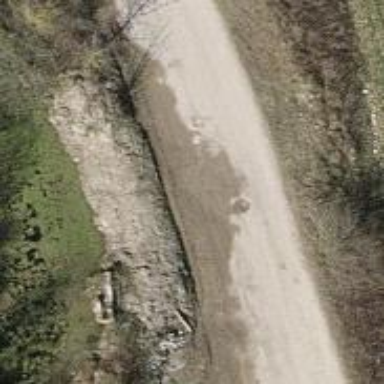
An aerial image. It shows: Gravel track with grade 2 quality.